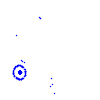
Particle: proton